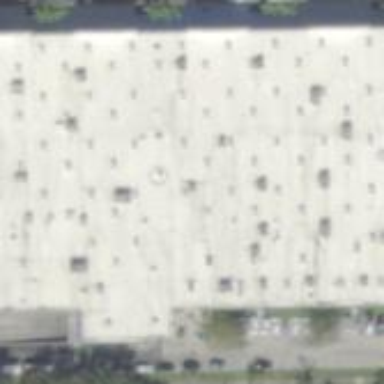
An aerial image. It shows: Flat-roofed retail building.